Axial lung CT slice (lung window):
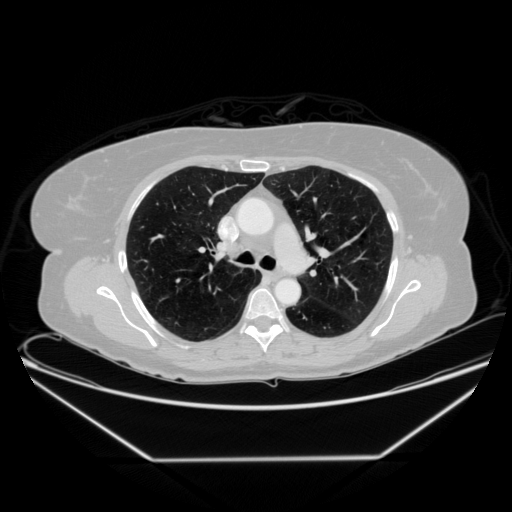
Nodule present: no